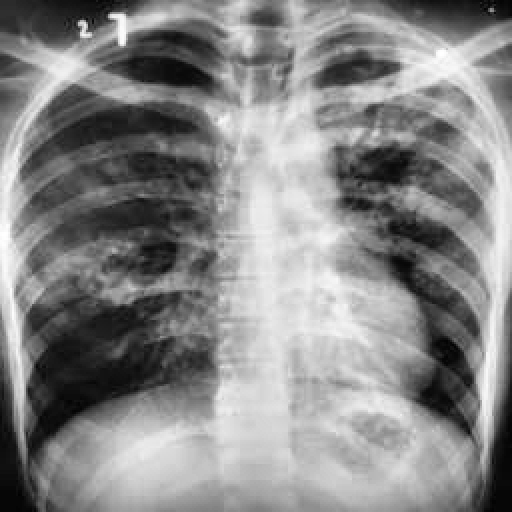
Finding: TUBERCULOSIS